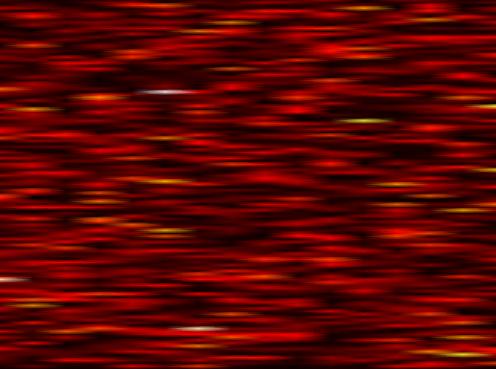
Label: OFDM